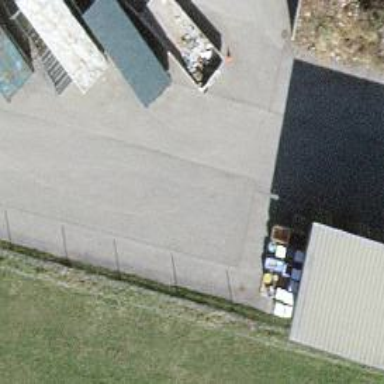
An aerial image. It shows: Recycling center for various types of waste.